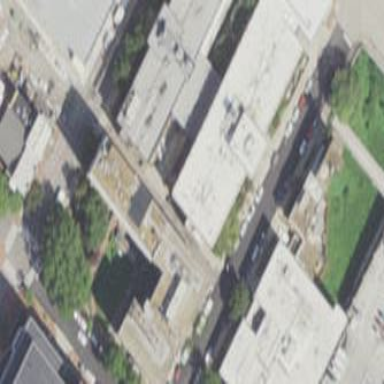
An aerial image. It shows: Part of the building is college.